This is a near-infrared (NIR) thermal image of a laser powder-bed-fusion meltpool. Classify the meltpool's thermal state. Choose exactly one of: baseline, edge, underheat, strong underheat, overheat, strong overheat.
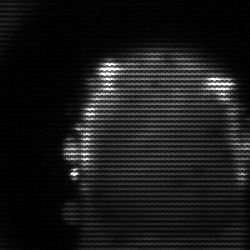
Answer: baseline